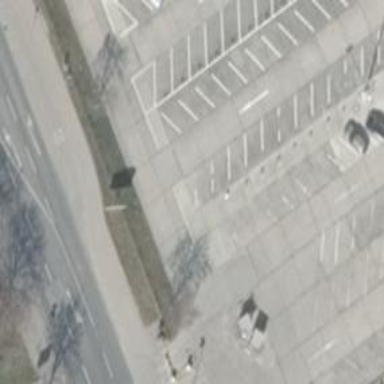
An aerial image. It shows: Parking aisle designated as service road.